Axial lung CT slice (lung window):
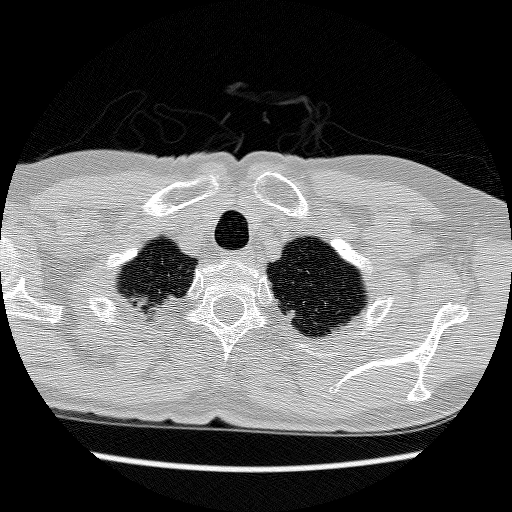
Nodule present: no